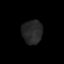
Tissue: lung
Cell type: T cells
Senescence score: 0.2082
Nuclear area (px): 468
Mean DAPI intensity: 38.462